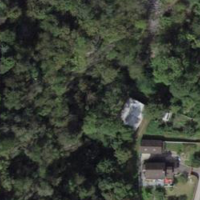
EUNIS habitat code: 41
Species observed at this site:
Phytolacca americana